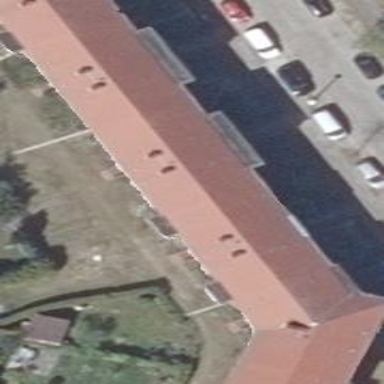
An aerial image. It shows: Hipped roof on residential building.